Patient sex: M
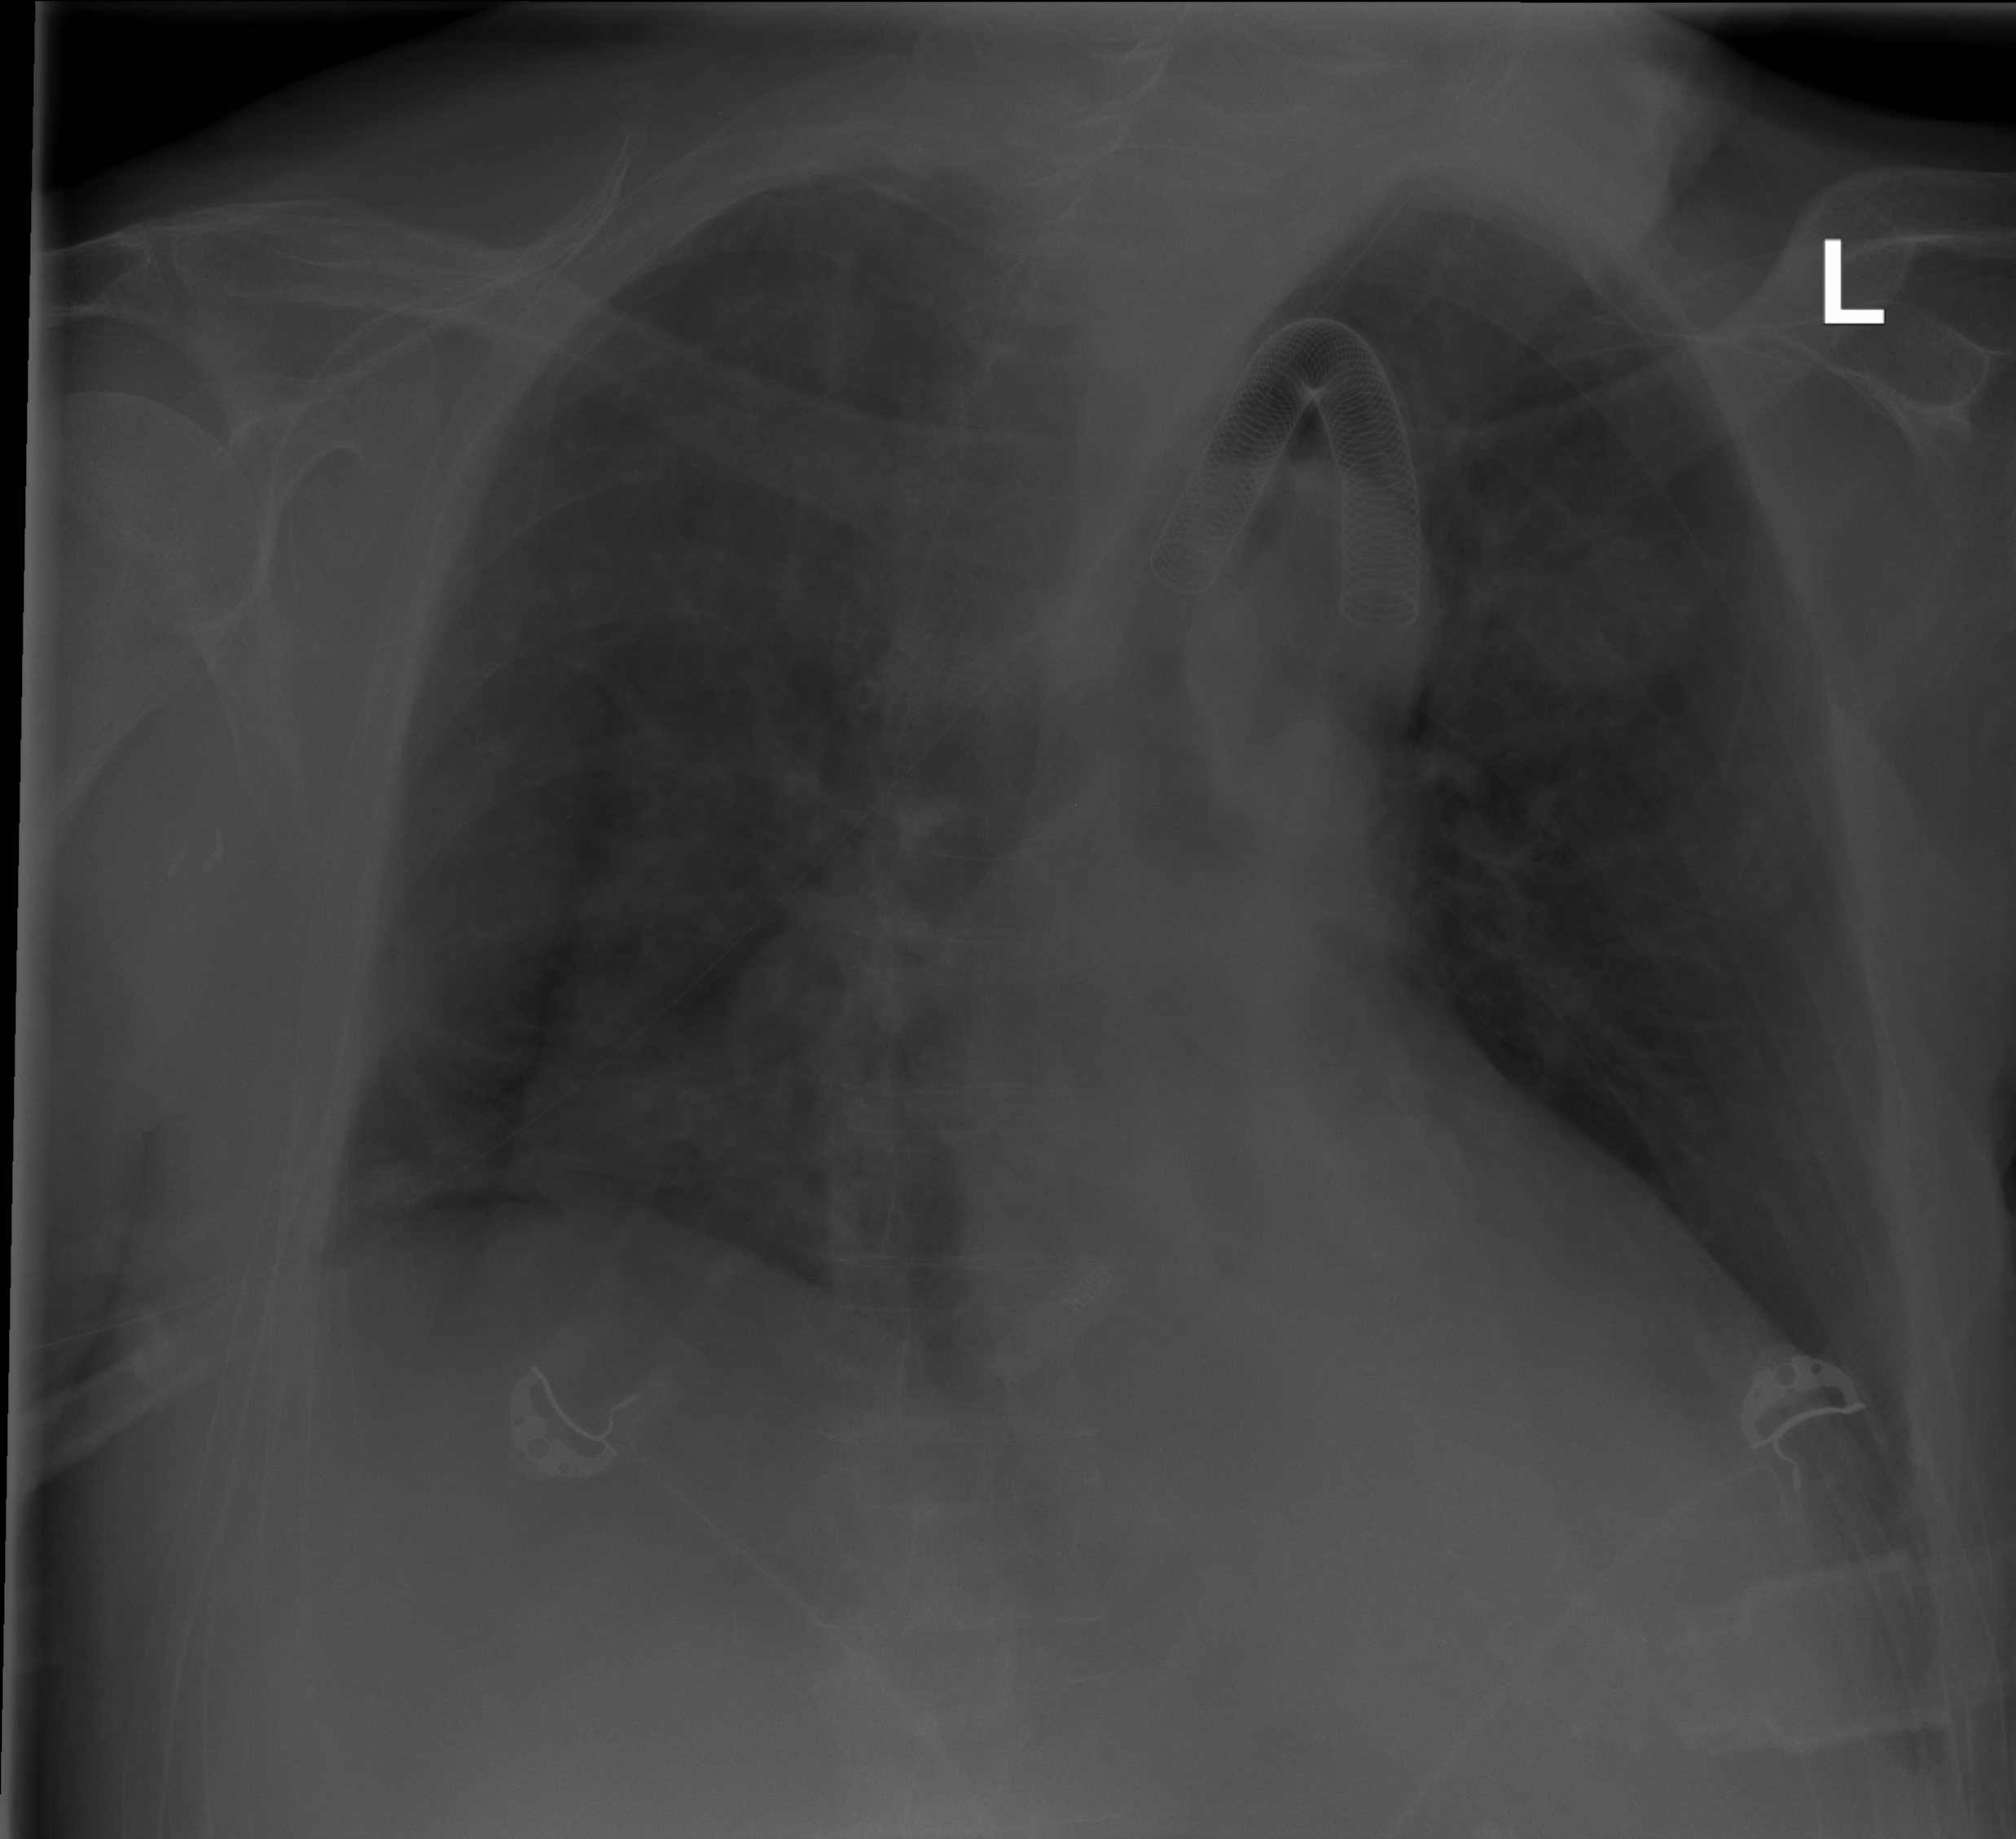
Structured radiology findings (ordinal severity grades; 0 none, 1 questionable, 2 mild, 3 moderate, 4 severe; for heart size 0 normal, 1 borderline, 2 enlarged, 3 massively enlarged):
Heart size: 2
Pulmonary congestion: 0
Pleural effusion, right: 0
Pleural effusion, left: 0
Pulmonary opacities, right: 2
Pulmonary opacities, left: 0
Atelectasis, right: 0
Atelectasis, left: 0